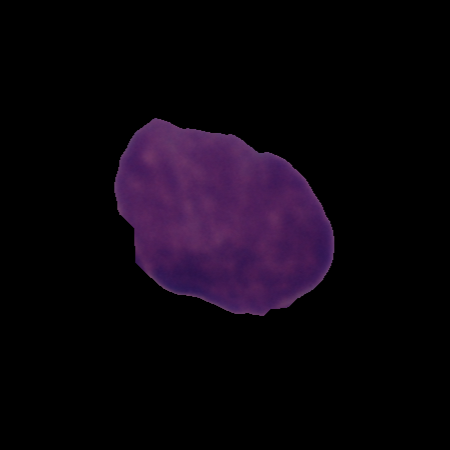
Label: cancer